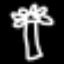
Label: palm tree